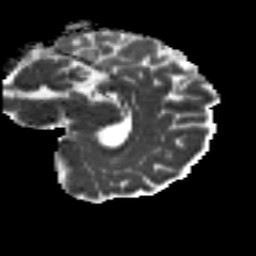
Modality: MD
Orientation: sagittal
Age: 30
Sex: female
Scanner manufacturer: siemens
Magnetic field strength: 3 T
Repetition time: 8.8 s
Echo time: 0.085 s